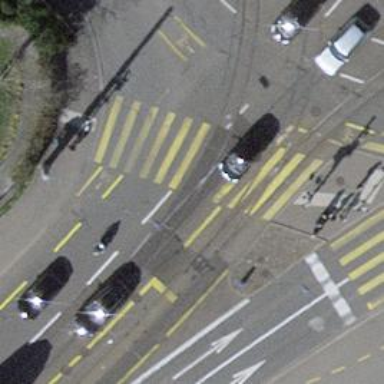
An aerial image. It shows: Tram crossing on the railway.